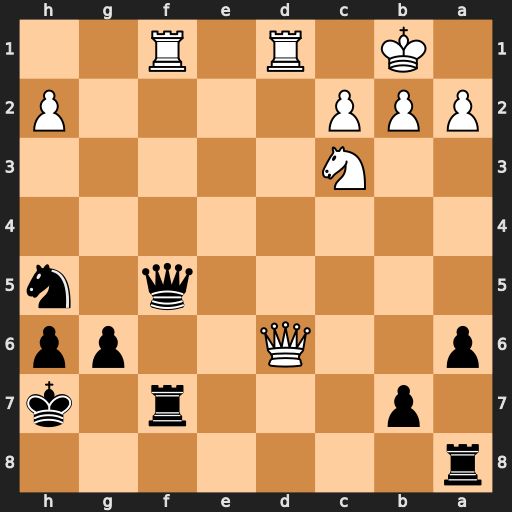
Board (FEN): r7/1p3r1k/p2Q2pp/5q1n/8/2N5/PPP4P/1K1R1R2
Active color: b
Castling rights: -
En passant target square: -
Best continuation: Qxf1 Rxf1 Rxf1+ Nd1 Re8